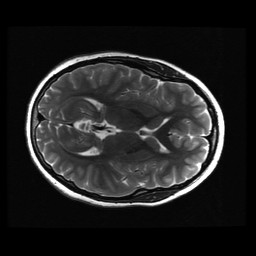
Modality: T2w
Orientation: axial
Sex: female
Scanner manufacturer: ge
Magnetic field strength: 3 T
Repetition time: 5 s
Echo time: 0.1017 s